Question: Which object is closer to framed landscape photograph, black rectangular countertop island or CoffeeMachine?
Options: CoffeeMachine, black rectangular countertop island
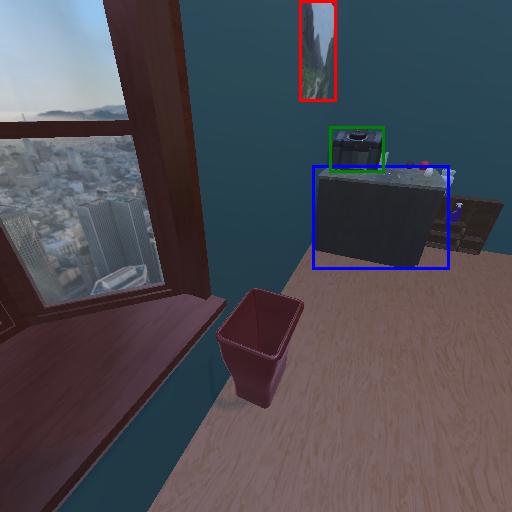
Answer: CoffeeMachine